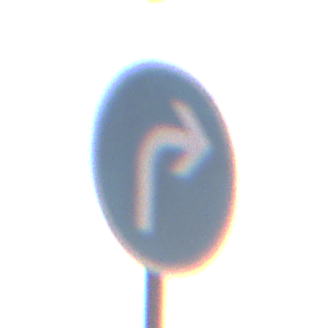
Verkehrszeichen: VorgeschriebeneFahrtrichtungRechts
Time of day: Dawn
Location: Outdoor (RoadRail)
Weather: Clear
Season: NotSpecified
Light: Natural